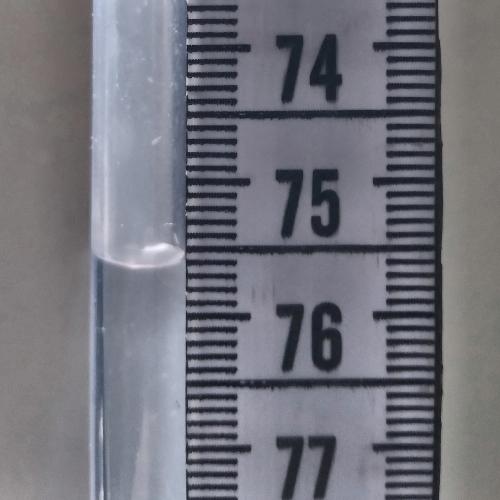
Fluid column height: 75.6 cm